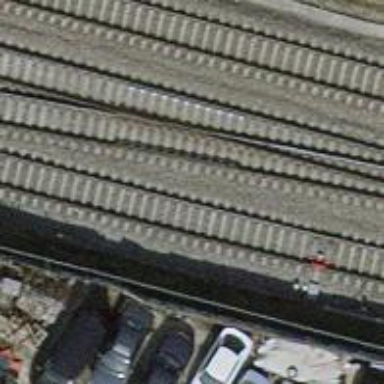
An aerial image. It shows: Rail spur with electrified contact lines for the railway.